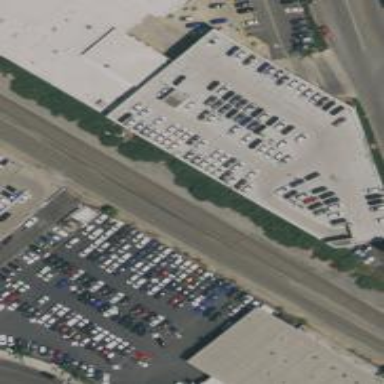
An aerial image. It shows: Commercial building used for car-related activities.